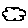
Label: cloud